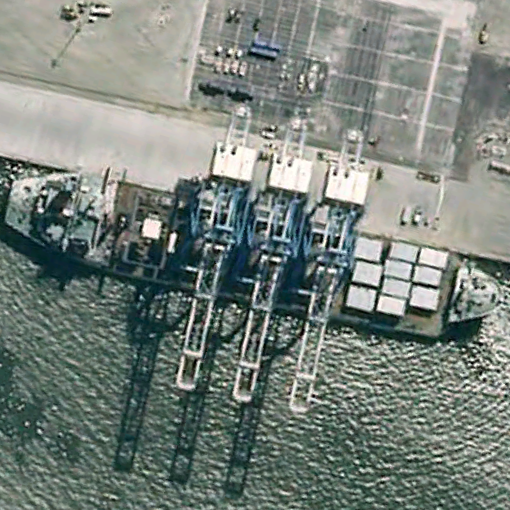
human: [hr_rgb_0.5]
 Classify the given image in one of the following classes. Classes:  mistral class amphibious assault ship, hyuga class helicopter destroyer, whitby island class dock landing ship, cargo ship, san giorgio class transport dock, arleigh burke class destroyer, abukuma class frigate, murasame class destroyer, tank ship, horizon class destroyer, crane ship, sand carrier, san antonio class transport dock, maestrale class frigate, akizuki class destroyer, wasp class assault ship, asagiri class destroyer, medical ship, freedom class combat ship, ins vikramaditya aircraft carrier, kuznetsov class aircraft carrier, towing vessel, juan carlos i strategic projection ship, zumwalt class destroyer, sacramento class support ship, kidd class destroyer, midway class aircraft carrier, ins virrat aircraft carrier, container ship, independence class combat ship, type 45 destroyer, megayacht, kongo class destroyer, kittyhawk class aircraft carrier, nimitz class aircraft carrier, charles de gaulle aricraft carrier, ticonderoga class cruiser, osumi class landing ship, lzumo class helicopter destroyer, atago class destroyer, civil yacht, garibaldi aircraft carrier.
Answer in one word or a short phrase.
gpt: Container ship